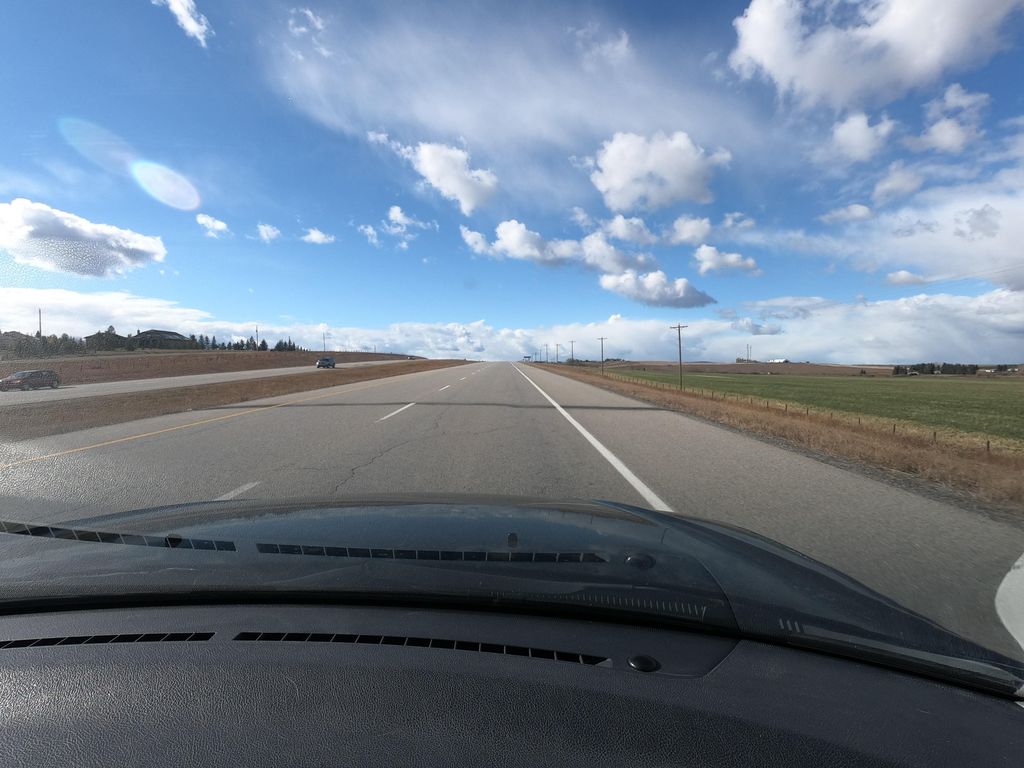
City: calgary